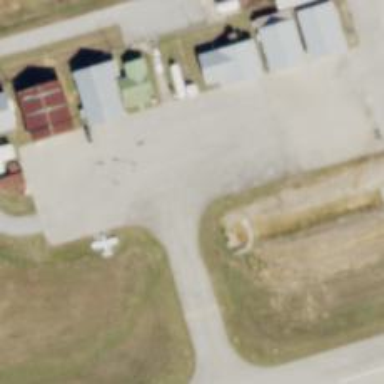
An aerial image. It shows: Image of taxiway at airport.